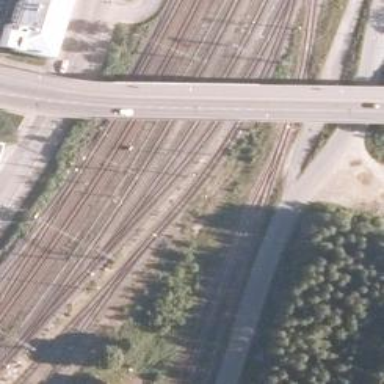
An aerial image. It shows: Wedge used for railway derailment.